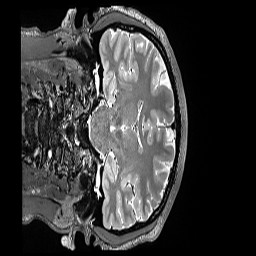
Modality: T2w
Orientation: coronal
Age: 28
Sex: male
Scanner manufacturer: siemens
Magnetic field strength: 3 T
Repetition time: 3.2 s
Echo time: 0.564 s